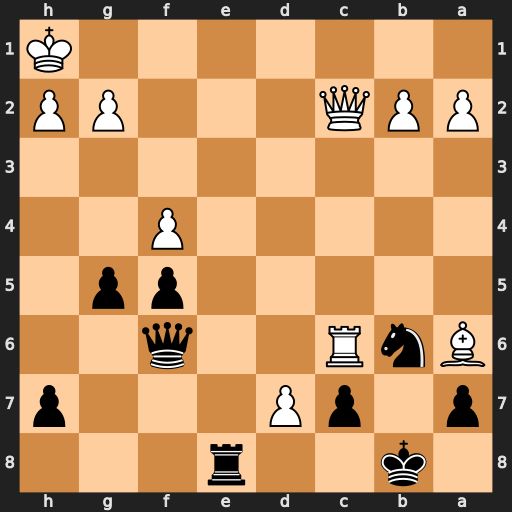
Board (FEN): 1k2r3/p1pP3p/BnR2q2/5pp1/5P2/8/PPQ3PP/7K
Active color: b
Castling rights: -
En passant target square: -
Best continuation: Re1+ Bf1 Rxf1#